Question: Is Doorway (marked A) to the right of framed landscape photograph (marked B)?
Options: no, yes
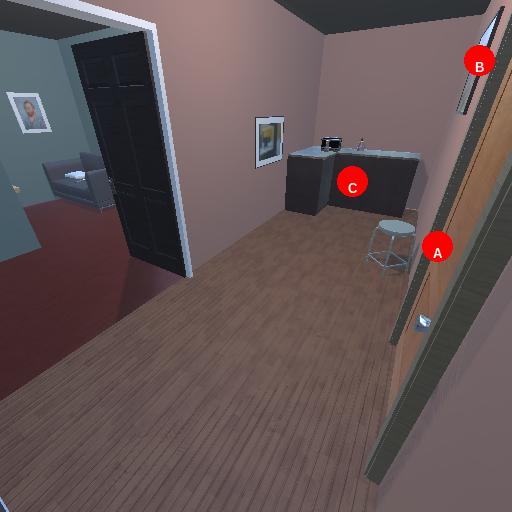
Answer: no